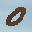
Label: 0